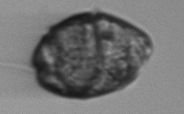
Label: Margalefidinium